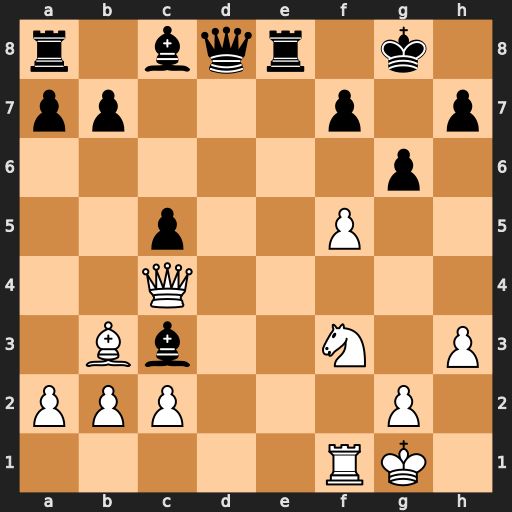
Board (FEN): r1bqr1k1/pp3p1p/6p1/2p2P2/2Q5/1Bb2N1P/PPP3P1/5RK1
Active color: w
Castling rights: -
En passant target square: -
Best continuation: fxg6 Bd4+ Nxd4 Qxd4+ Qxd4